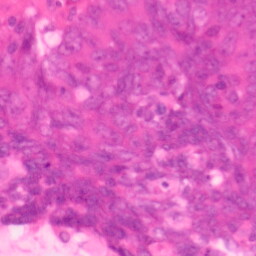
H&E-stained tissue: Colon